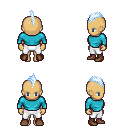
a pixel art fantasy rpg character, female body template, human, tanned skin, teal long-sleeve shirt, white pants, white cyan mohawk hairstyle, brown shoes, four views (front, back, left, right), 2x2 character sprite sheet, small pixel art, hard edges, no anti-aliasing